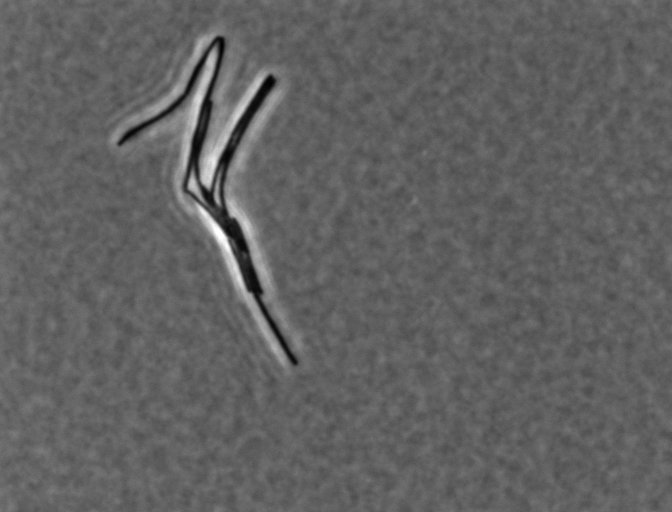
Bacillus subtilis